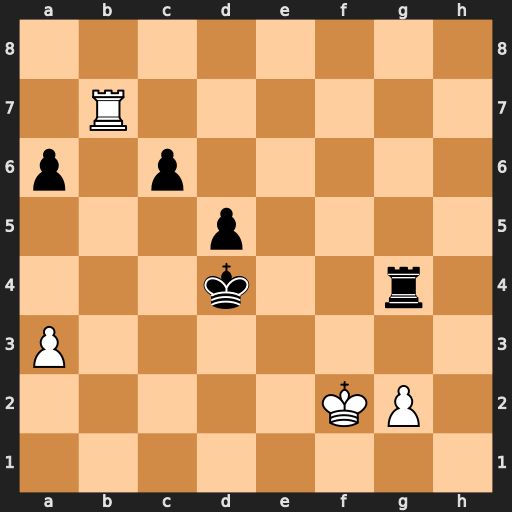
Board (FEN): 8/1R6/p1p5/3p4/3k2r1/P7/5KP1/8
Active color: w
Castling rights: -
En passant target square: -
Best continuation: Rb4+ Ke5 Rxg4